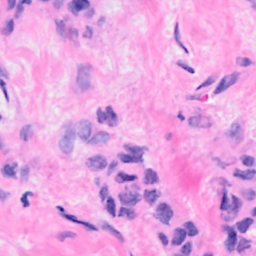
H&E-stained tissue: Breast